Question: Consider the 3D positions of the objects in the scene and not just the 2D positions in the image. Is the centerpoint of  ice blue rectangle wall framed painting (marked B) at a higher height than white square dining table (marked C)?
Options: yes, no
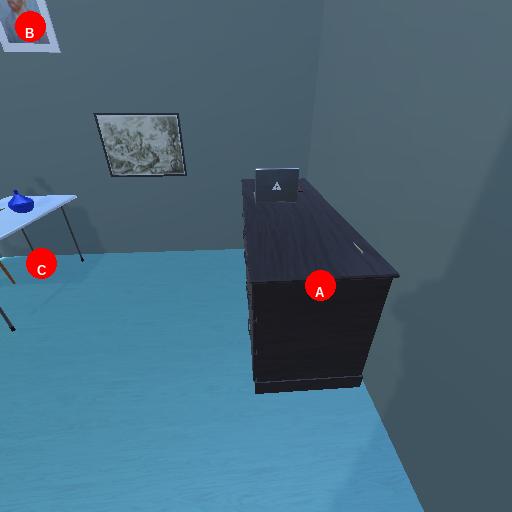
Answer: yes